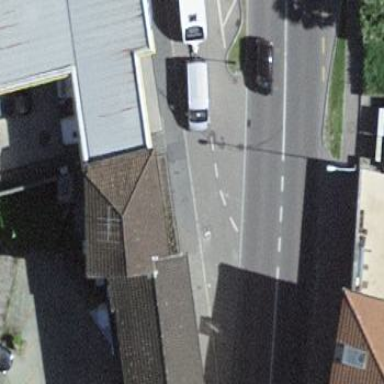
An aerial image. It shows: Convenience store inside building.